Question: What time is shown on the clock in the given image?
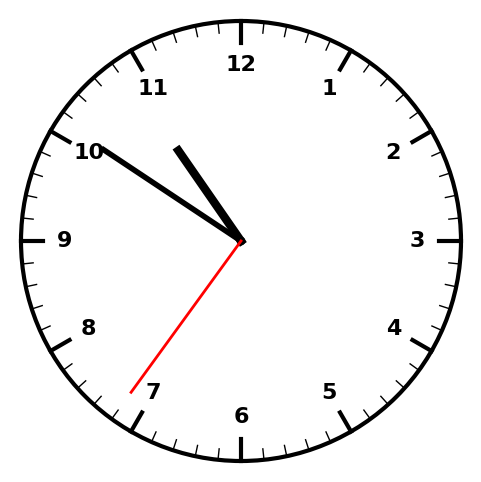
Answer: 10:50:36